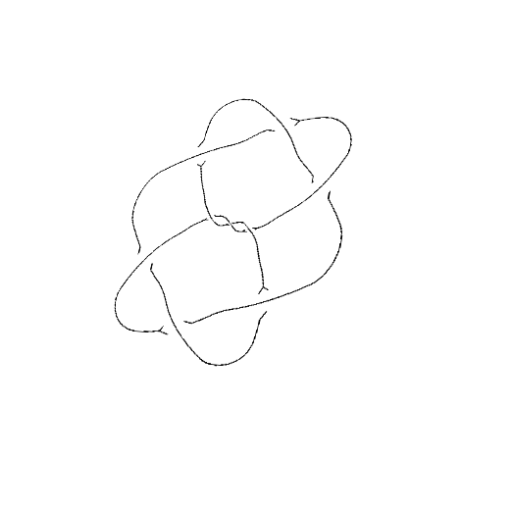
Crossing number: 9